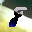
Label: 8